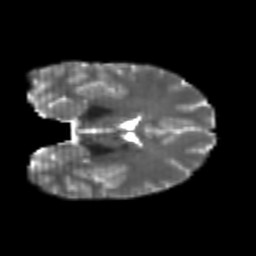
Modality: T2w
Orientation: coronal
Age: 23
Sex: female
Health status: healthy
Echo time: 0.074 s